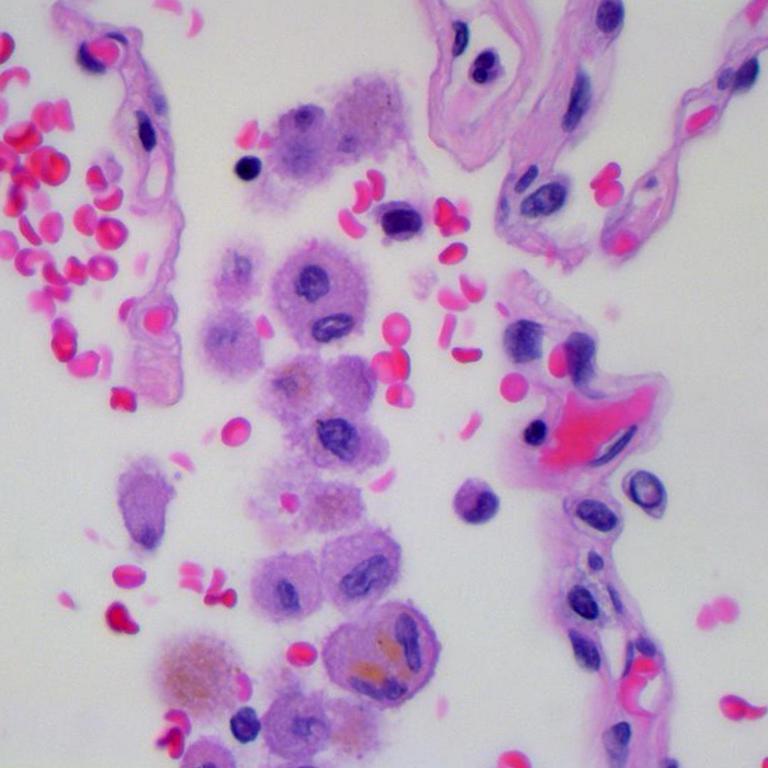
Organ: lung
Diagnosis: benign